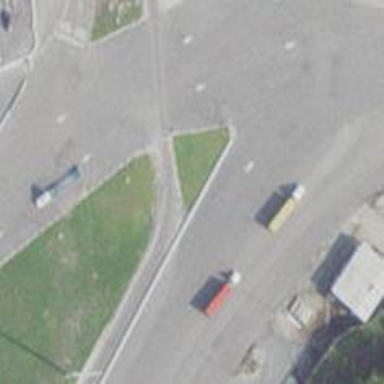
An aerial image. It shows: Stop road.